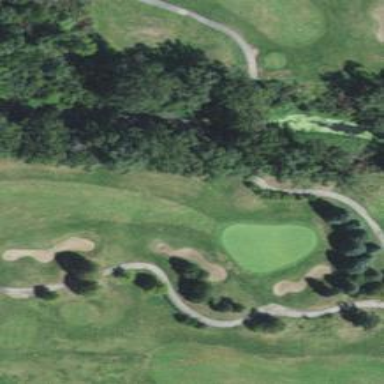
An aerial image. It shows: Service road on bridge with high-grade cartpath for golf carts.